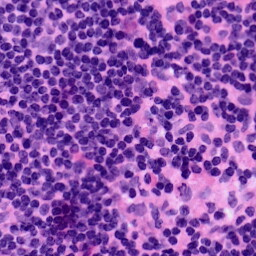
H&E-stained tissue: LymphNode